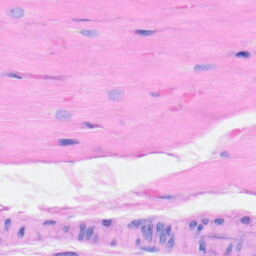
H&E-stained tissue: Heart